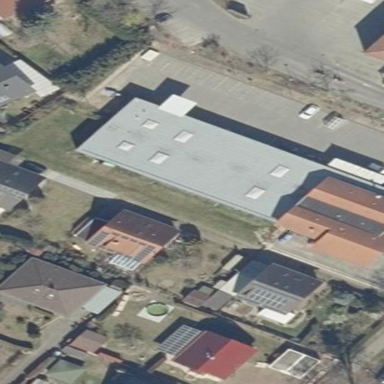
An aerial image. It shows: Building.